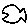
Label: fish